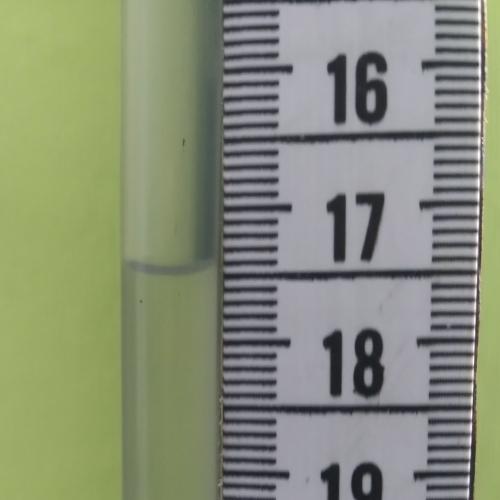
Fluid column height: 17.4 cm